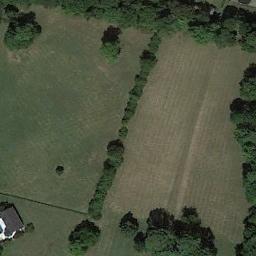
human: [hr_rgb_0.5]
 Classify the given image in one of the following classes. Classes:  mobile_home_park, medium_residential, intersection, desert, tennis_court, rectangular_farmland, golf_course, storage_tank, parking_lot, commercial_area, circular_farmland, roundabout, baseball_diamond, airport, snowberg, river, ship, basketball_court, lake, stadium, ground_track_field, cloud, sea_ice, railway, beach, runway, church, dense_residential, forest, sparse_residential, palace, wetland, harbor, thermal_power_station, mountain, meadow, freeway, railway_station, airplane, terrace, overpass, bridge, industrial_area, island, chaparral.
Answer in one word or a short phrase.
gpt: meadow